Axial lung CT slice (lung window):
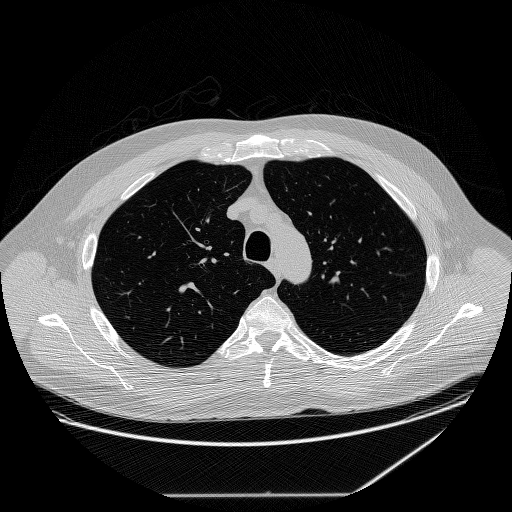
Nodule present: no